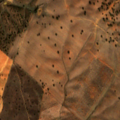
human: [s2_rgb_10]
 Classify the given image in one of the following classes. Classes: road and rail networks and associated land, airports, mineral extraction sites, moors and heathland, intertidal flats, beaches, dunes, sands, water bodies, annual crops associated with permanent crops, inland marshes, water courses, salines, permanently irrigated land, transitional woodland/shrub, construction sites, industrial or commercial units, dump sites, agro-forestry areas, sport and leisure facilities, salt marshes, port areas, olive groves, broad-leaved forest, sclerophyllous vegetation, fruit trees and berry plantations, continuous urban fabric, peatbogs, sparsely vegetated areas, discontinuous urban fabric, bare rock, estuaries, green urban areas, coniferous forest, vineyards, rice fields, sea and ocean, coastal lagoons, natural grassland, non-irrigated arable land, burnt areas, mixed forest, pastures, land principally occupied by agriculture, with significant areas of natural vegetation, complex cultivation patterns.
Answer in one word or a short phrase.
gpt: non-irrigated arable land, olive groves, transitional woodland/shrub